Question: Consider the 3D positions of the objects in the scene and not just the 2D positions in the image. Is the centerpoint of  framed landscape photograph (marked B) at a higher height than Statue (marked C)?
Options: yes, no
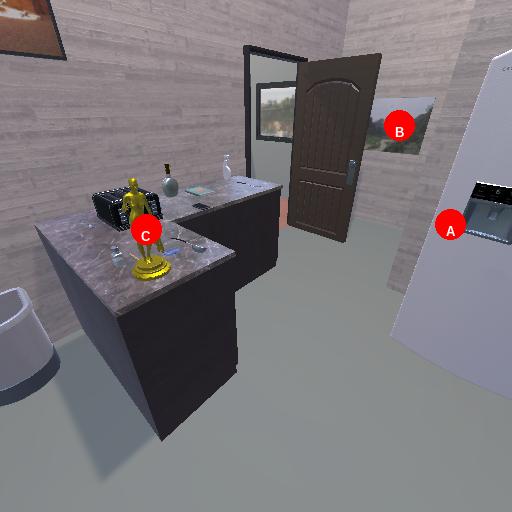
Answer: yes